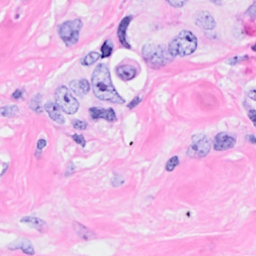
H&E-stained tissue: Breast